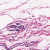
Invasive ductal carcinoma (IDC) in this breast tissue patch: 1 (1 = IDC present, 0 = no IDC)